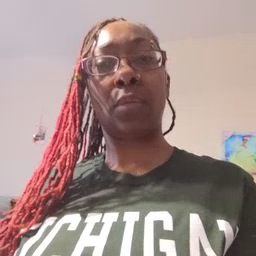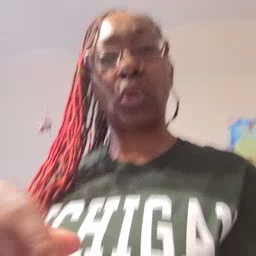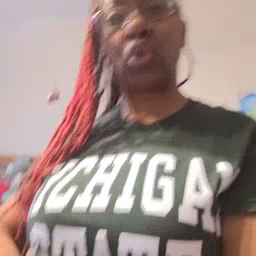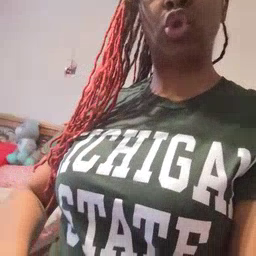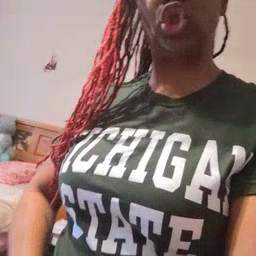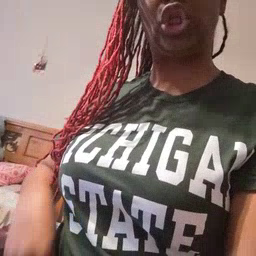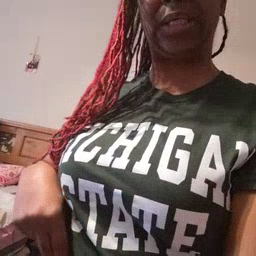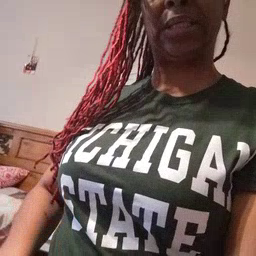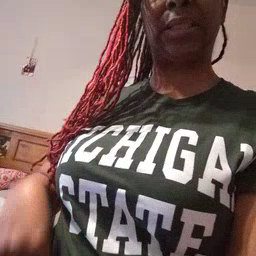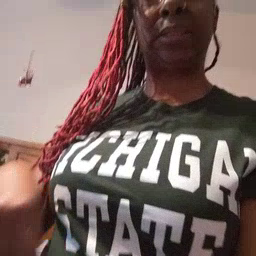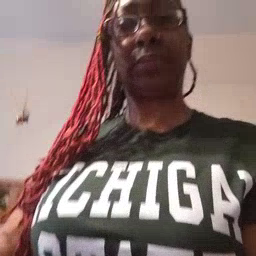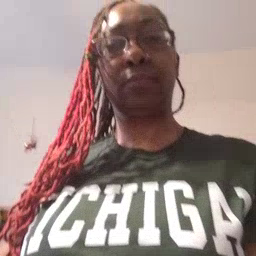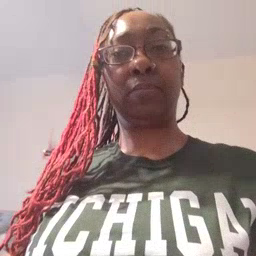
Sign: jeans